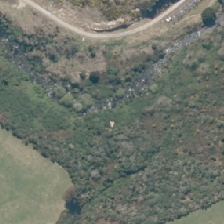
Land cover: deciduous_hardwood